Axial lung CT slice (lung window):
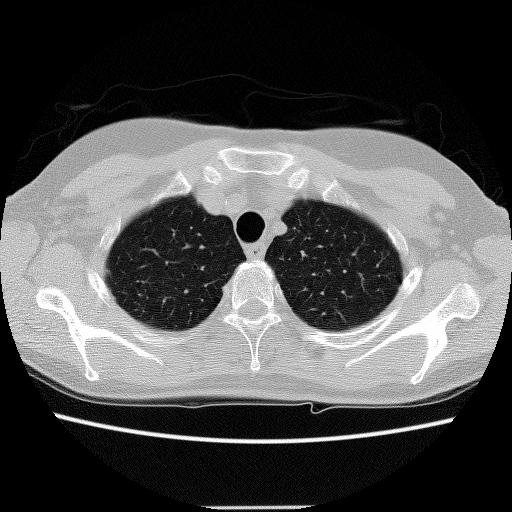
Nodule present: no